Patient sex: F
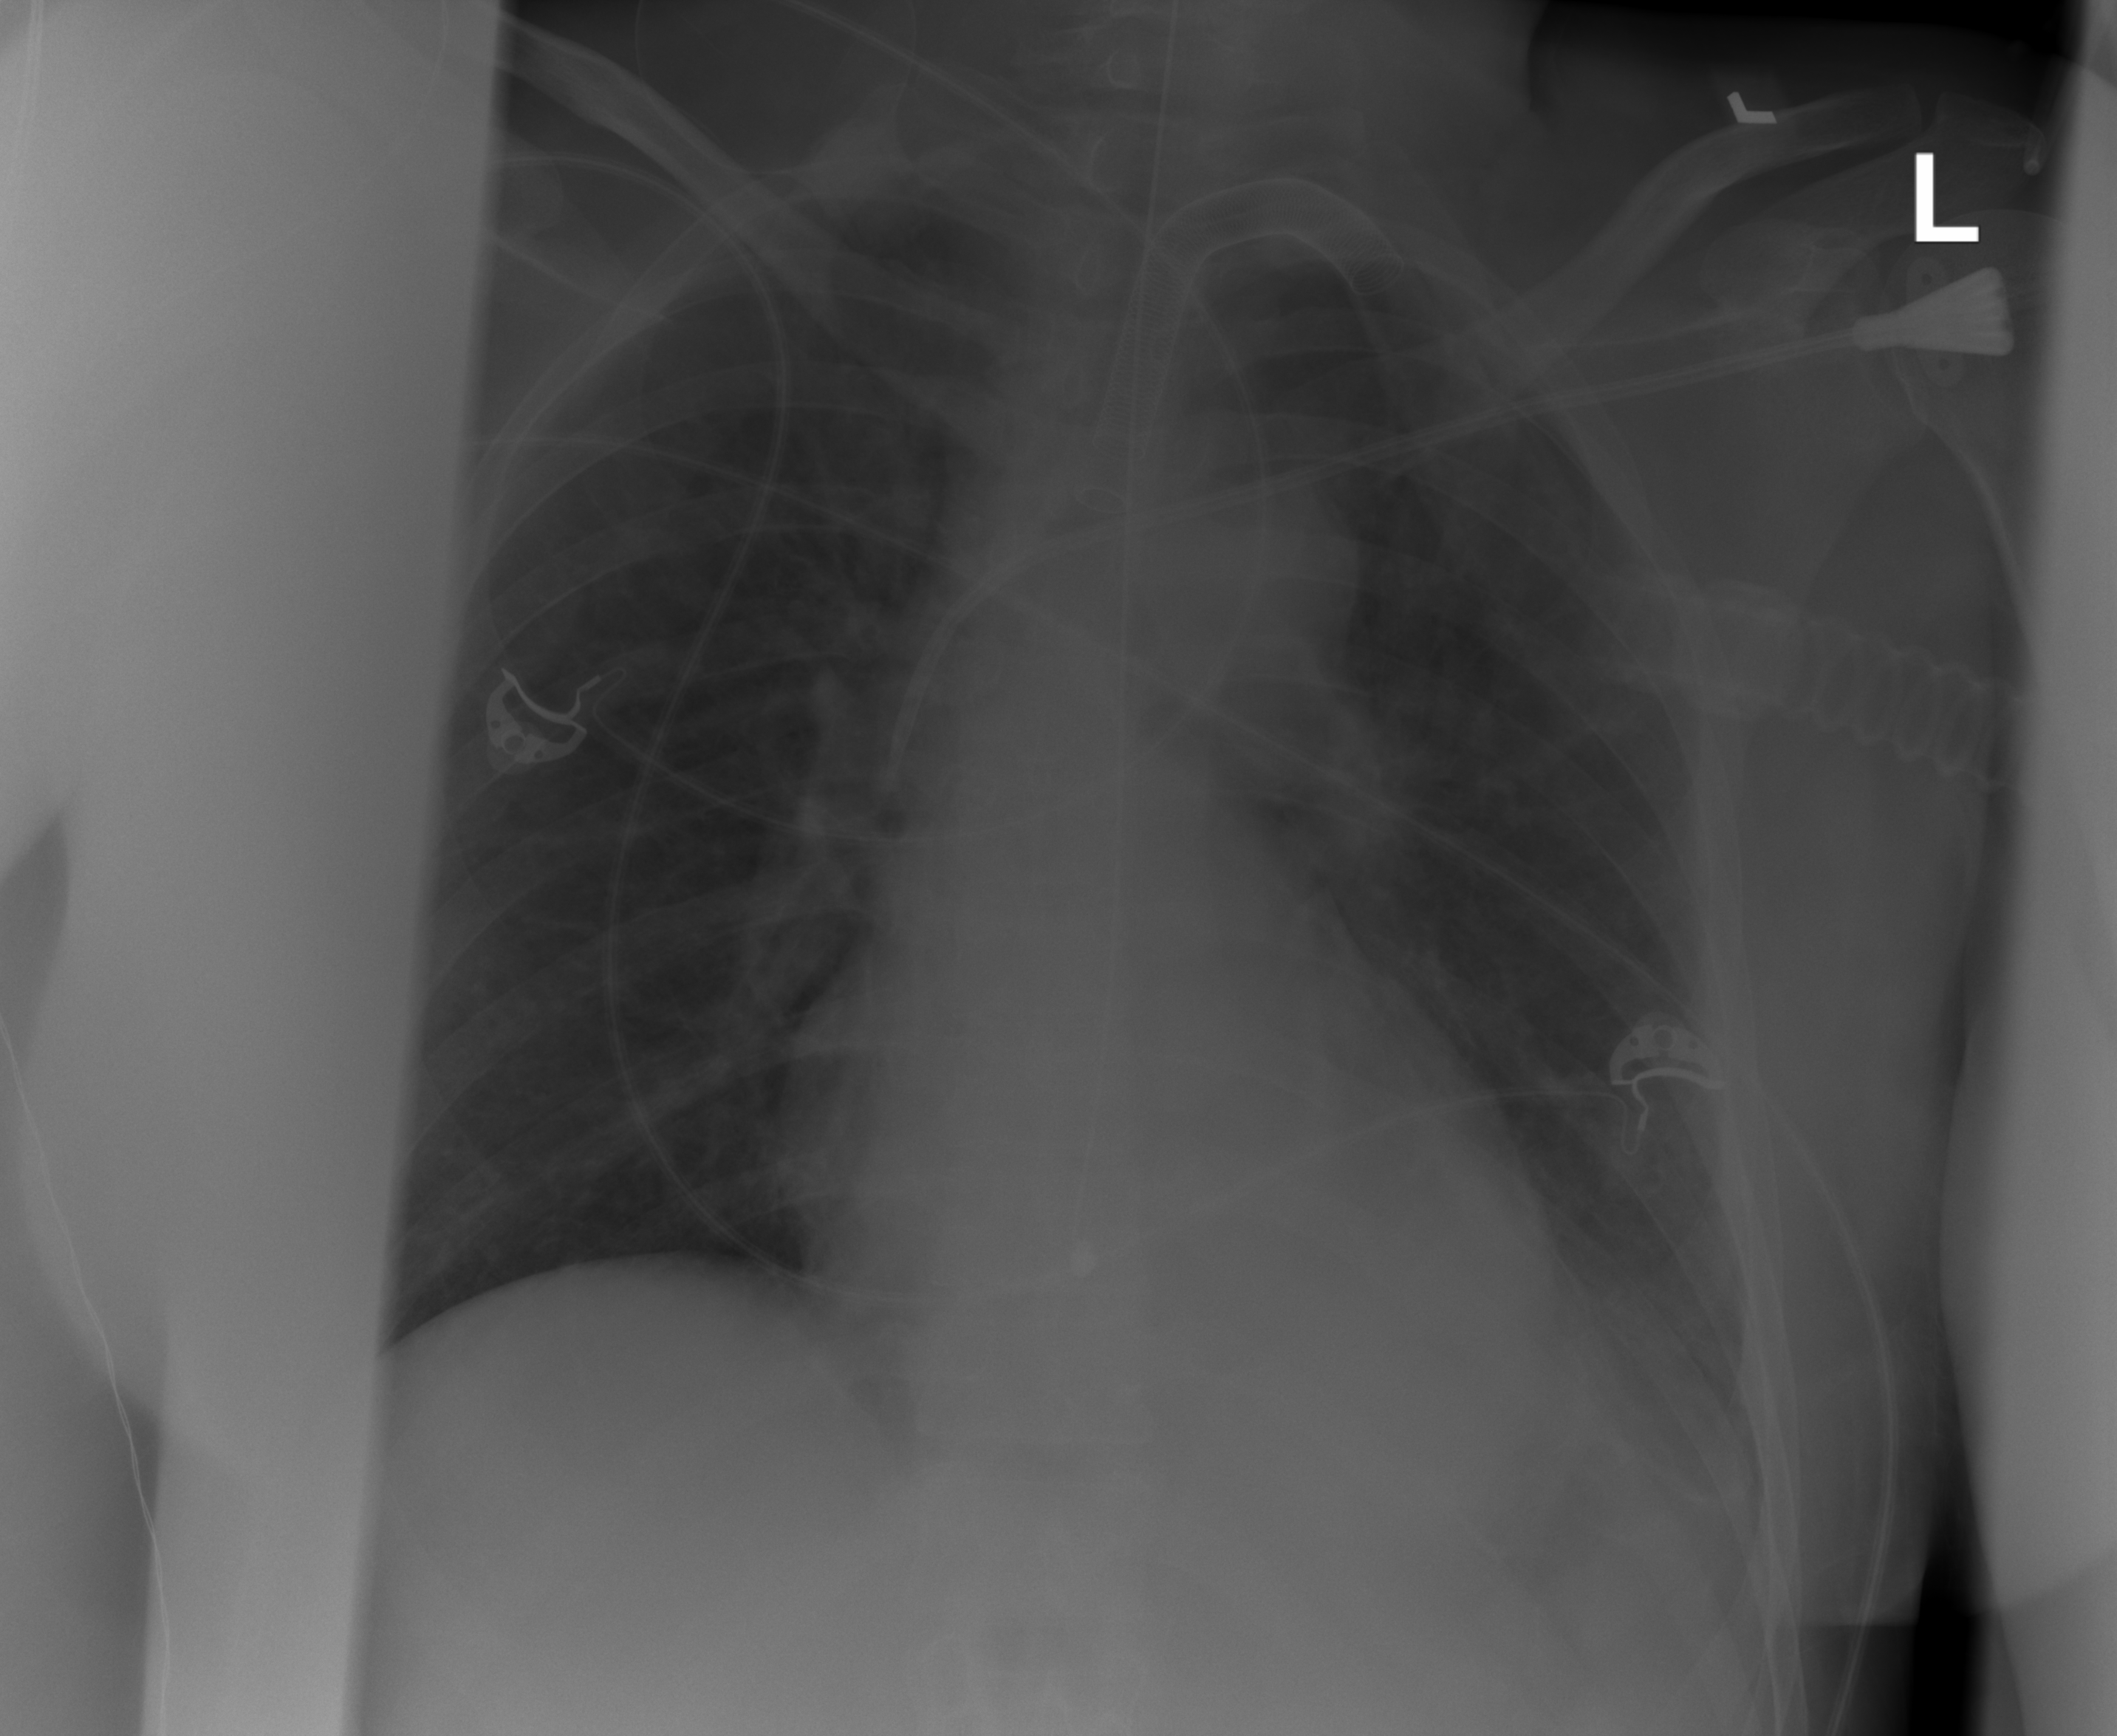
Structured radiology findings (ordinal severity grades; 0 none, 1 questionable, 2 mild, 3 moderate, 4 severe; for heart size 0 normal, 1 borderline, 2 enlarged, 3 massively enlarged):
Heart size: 1
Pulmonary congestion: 2
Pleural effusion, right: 0
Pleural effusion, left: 2
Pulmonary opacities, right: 0
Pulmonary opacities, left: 0
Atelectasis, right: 0
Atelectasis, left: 2